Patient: sex M, age 60
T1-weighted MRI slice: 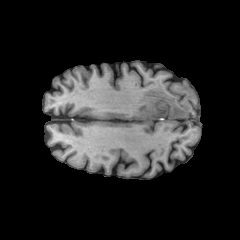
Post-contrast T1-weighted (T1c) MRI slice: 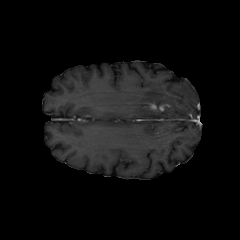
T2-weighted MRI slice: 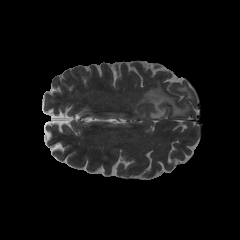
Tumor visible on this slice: yes
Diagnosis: Glioblastoma, IDH-wildtype
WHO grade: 4